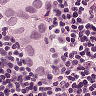
Metastatic tissue present: yes